Question: If user is inputting in a UITextView using an Input Method such as Chinese Pinyin, there is a state where the Pinyin is already displayed in tne text view but user is still yet to choose the final Chinese characters. A screenshot will be much more clear:

I want to do some text completion for user, but should only do it for the real input(the Chinese characters user chooses) but not for the intermediate Pinyin input. So I need to detect this pending state.
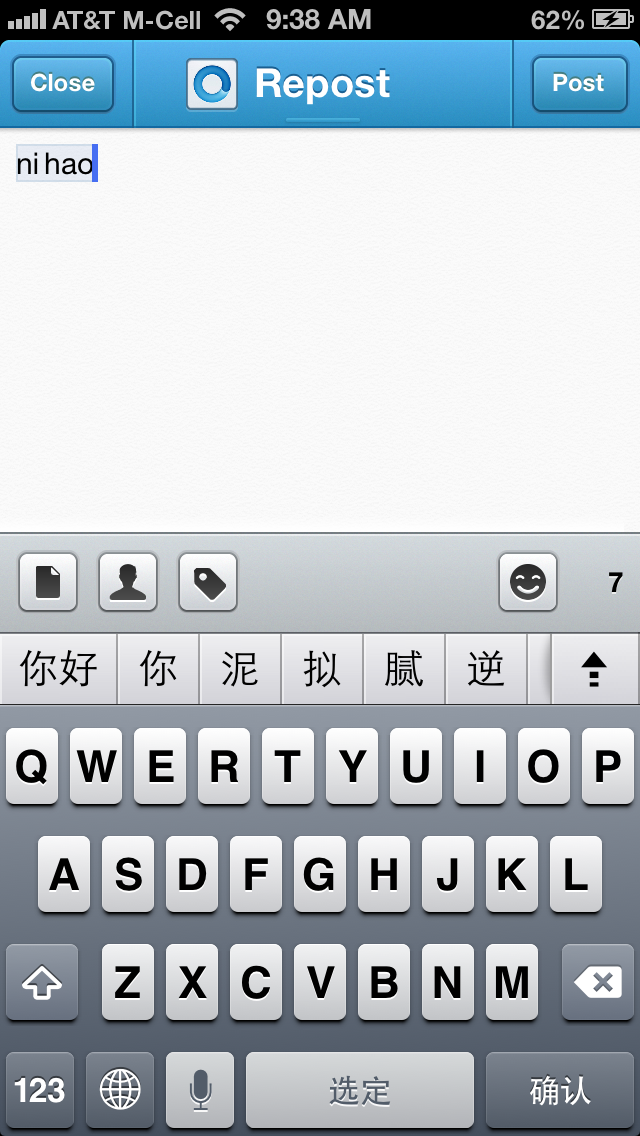
Answer: Finally got it. Input methods like Pinyin are called 'Multistage Text Input'. The first stage is called 'Marked', the second stage is called 'Committed'. To determine whether it is in 'Marked' stage, one should query 'UITextInput' Protocol's 'markedTextRange' property:
'''
if (textView.markedTextRange != nil) {
// Marked.
}
'''